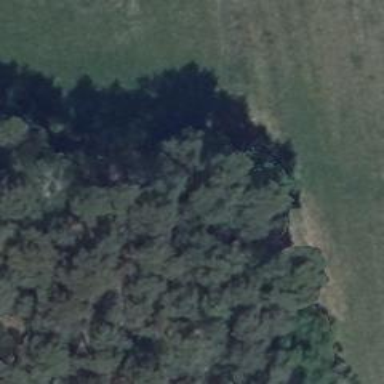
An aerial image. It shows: Hunting stand.